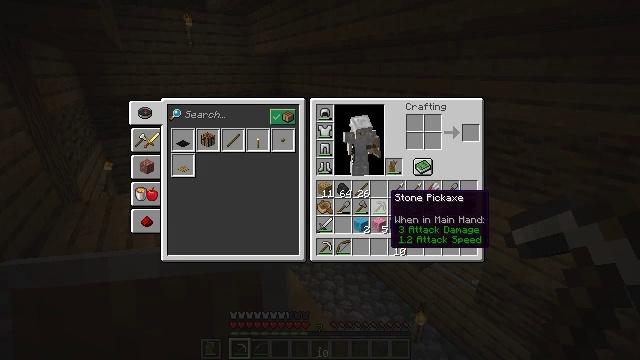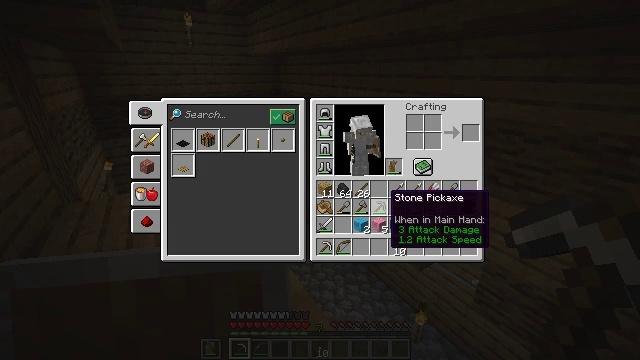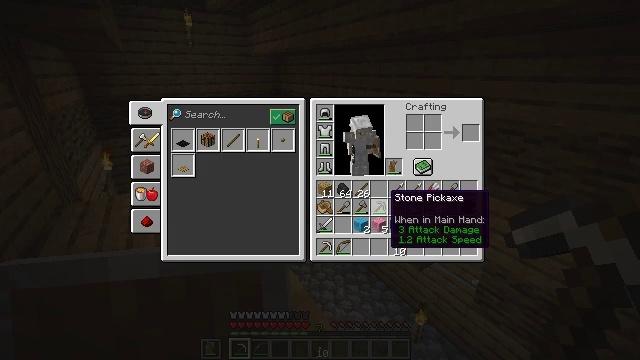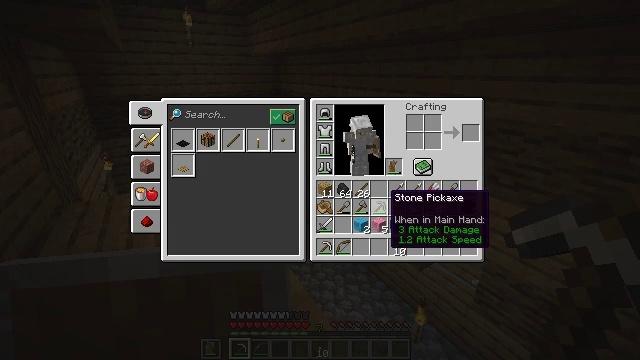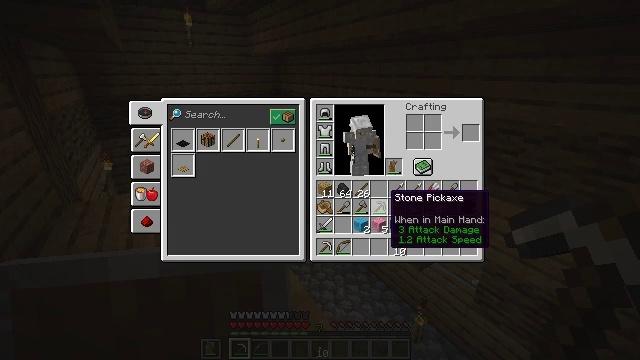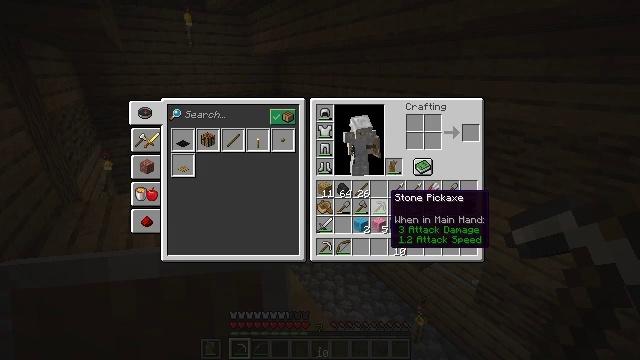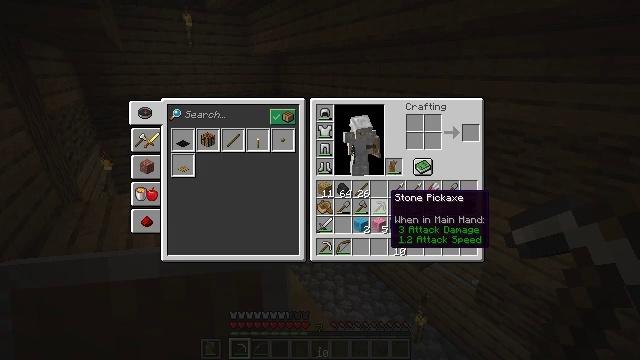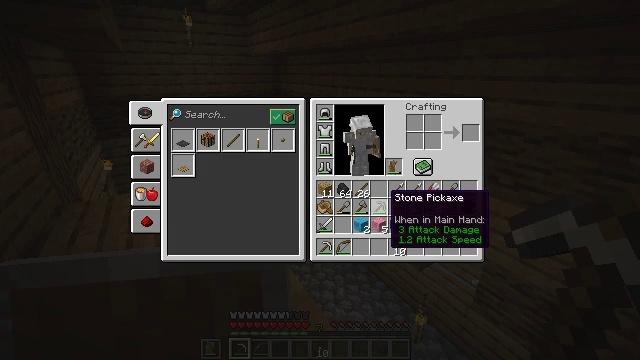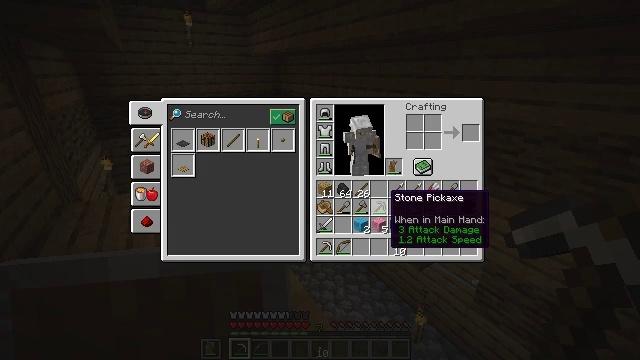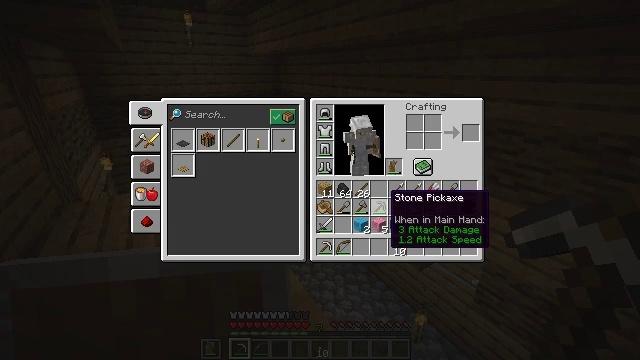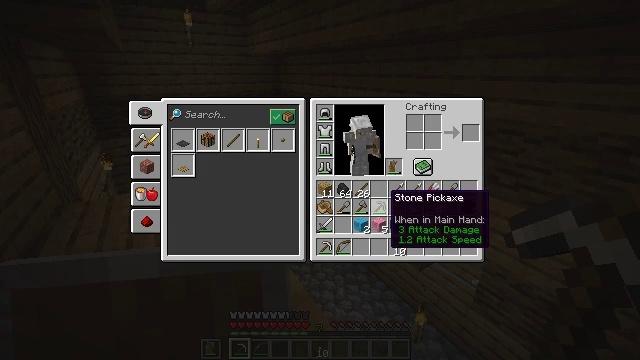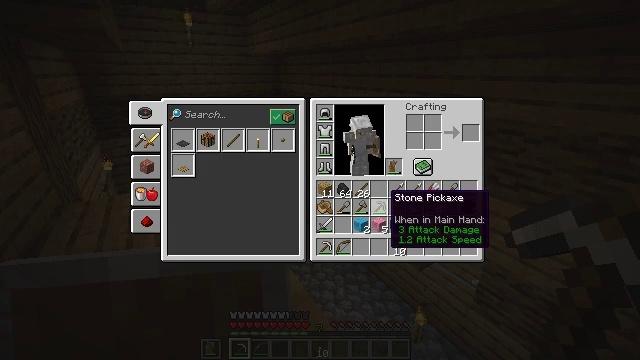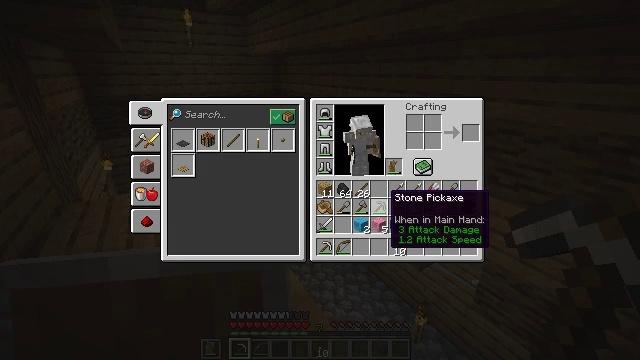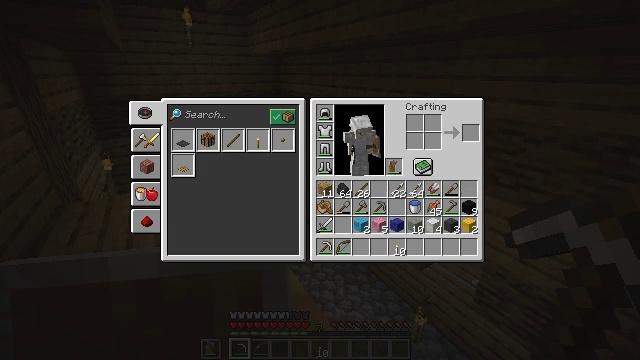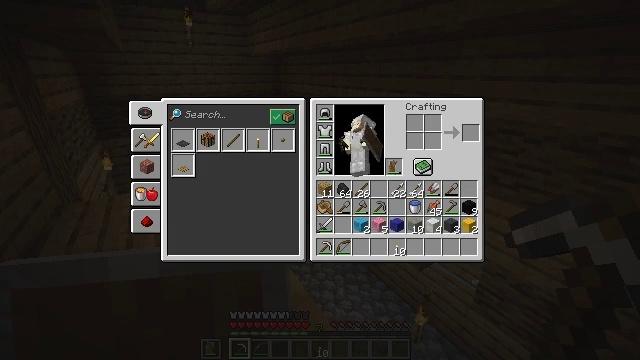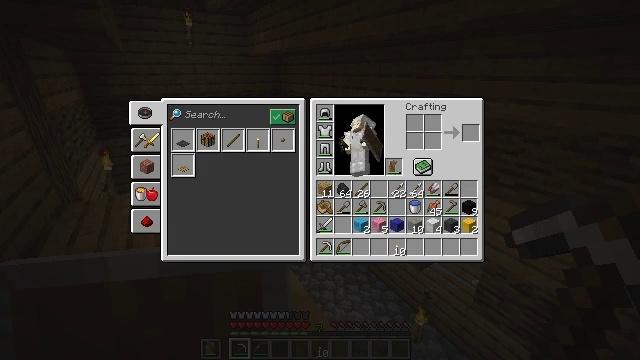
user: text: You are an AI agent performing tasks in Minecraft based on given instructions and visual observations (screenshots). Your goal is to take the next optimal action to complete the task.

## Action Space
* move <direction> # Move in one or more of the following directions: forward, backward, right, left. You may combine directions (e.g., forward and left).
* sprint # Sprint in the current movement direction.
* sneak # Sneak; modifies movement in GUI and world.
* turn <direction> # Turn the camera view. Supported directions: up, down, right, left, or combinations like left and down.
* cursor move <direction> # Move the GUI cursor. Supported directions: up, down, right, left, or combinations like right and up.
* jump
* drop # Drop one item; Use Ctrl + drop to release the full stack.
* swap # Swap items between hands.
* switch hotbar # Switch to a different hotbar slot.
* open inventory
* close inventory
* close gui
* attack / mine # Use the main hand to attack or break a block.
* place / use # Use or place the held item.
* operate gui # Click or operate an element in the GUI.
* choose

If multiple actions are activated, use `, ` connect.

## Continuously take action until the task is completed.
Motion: motion action
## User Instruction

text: Mine red wool from the structure.
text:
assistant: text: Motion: no_op
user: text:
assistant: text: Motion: no_op
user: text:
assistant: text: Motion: no_op
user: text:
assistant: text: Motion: no_op
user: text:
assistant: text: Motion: no_op
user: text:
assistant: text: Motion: no_op
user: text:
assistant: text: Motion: no_op
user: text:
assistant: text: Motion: no_op
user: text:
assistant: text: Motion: no_op
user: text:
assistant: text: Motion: no_op
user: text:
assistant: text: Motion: no_op
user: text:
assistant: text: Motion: no_op
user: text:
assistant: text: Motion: cursor move left and up
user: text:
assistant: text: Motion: no_op
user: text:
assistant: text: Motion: no_op
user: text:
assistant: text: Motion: cursor move right and down
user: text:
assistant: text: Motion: cursor move right and down
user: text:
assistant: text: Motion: no_op
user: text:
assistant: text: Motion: cursor move left and down
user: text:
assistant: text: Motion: cursor move left and down
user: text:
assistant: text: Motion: cursor move left
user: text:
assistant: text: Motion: cursor move left and down
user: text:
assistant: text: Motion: no_op
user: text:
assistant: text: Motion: no_op
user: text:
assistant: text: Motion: no_op
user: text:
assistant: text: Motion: no_op
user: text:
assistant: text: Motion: no_op
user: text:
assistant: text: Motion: no_op
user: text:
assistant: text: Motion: operate gui
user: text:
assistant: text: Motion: operate gui